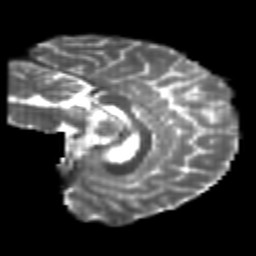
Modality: T2w
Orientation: sagittal
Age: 22
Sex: female
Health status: healthy
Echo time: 0.074 s